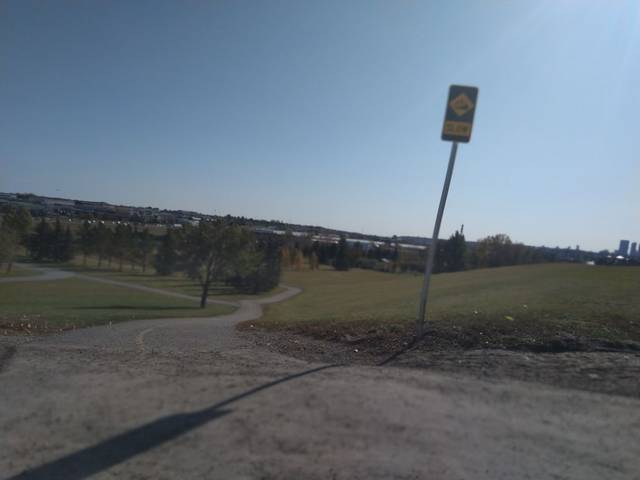
Region: Canada
Coordinates: 51.109, -114.053